Question: I have a problem when I am updating data to database. When I want to update data, Entitiy Framework adds new rows to tables that can have multiple rows (tables that have foreign key).
Database model:

When I update Phone/Contact or Tags entity, Entity Framework automatically adds new row instead of updating it
Here is code that I used:
'''
public string UpdateContact(Contact contact)
{
if (contact != null)
{
int id = Convert.ToInt32(contact.id);
Contact Updatecontact = db.Contacts.Where(a => a.id == id).FirstOrDefault();
Updatecontact.firstname = contact.firstname;
Updatecontact.lastname = contact.lastname;
Updatecontact.address = contact.address;
Updatecontact.bookmarked = contact.bookmarked;
Updatecontact.city = contact.city;
Updatecontact.notes = contact.notes;
Updatecontact.Emails1 = contact.Emails1;
Updatecontact.Phones1 = contact.Phones1;
Updatecontact.Tags1 = contact.Tags1;
db.SaveChanges();
return "Contact Updated";
}
else
{
return "Invalid Record";
}
}
'''
Here is EF Model code:
Contact:
'''
public partial class Contact
{
public Contact()
{
this.Emails1 = new HashSet<Email>();
this.Phones1 = new HashSet<Phone>();
this.Tags1 = new HashSet<Tag>();
}
public int id { get; set; }
public string firstname { get; set; }
public string lastname { get; set; }
public string address { get; set; }
public string city { get; set; }
public Nullable<byte> bookmarked { get; set; }
public string notes { get; set; }
public virtual ICollection<Email> Emails1 { get; set; }
public virtual ICollection<Phone> Phones1 { get; set; }
public virtual ICollection<Tag> Tags1 { get; set; }
}
'''
Emails/Tags and Phone have same model (with different name for value)
'''
public partial class Email
{
public int id { get; set; }
public int id_contact { get; set; }
public string email1 { get; set; }
public virtual Contact Contact1 { get; set; }
}
'''
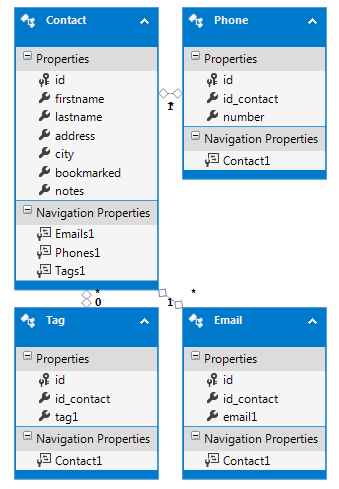
Answer: Update properties rather than set new objects.
'''
Updatecontact.Emails1.email1 = contact.Emails1.email1;
Updatecontact.Phones1.number = contact.Phones1.number;
Updatecontact.Tags1.tag1 = contact.Tags1.tag1;
'''
Edit: seems that your contact model has of emails, phones and tags. If this is so, then simple assignment won't work. Instead, when sent from the client, you have to find one-by-one and update:
'''
foreach ( var email in contact.Emails1 )
{
// first make sure the object is retrieved from the database
var updateemail = Updatecontact.Emails1.FirstOrDefault( e => e.id == email.id );
// then update its properties
updateemail.email1 = email.email1;
}
// do the same for phones and tags
'''